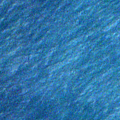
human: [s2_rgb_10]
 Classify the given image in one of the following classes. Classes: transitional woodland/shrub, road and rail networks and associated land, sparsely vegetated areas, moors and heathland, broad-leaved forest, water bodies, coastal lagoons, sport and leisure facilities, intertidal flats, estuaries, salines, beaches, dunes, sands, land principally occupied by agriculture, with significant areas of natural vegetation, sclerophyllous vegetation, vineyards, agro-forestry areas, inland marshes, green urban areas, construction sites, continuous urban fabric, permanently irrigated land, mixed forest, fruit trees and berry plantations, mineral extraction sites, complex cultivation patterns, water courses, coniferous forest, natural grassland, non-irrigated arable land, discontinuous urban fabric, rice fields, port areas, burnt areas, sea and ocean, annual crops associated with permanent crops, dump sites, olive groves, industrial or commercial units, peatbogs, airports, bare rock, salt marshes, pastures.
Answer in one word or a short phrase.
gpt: sea and ocean